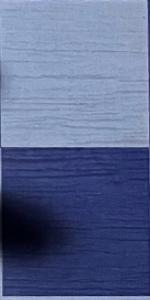
Label: Empty